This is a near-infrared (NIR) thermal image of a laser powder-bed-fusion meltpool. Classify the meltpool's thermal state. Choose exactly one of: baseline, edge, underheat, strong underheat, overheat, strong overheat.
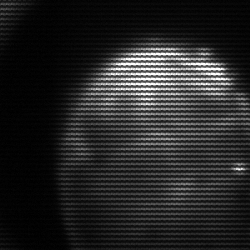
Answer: edge